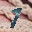
Label: 7